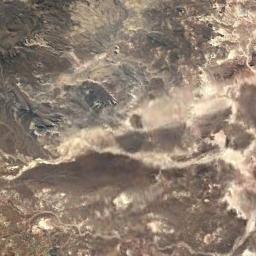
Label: desert